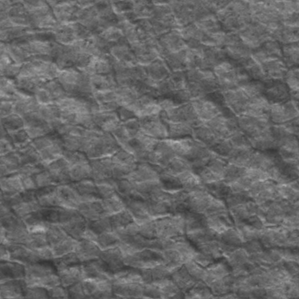
Label: frost